Question: Is there any way of showing a link's destination from a swf in the browser? The answer might be a simple no.
Hard to explain, so I have attached a screenshot that makes it clearer.

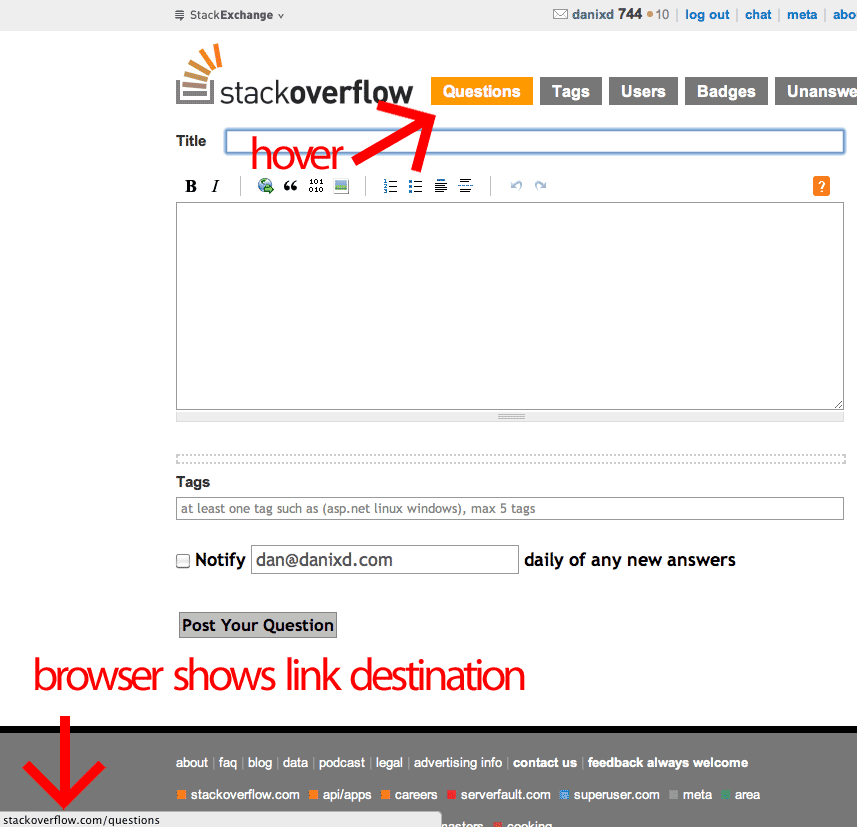
Answer: Looking at <URL> , it seems possible to change the status bar of the browser from flash. As far as I know you still need to do this by hand for a button.
An other way is to use JavaScript calls from Flash (see <URL>.